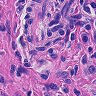
Metastatic tissue present: yes